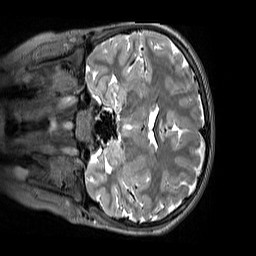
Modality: T2w
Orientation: coronal
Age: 11
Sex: male
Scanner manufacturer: siemens
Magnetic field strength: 3 T
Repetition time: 3.2 s
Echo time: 0.408 s